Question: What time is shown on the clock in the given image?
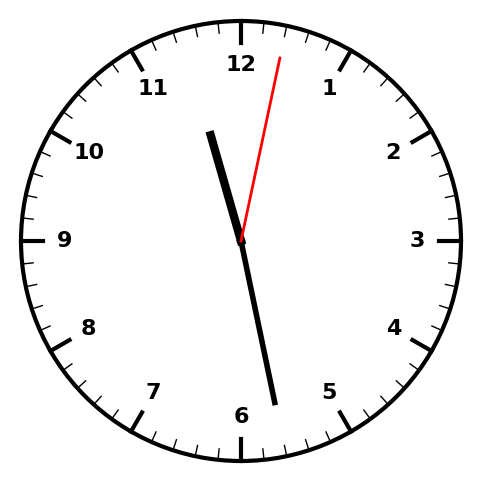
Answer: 11:28:02